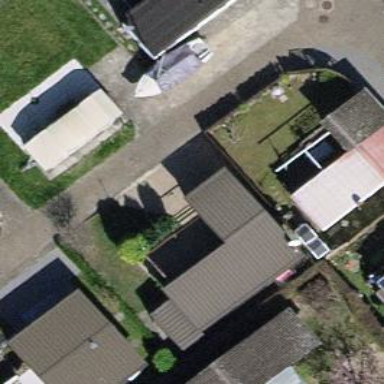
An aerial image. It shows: Static caravan building.